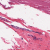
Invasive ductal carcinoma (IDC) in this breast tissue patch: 0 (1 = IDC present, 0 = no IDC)